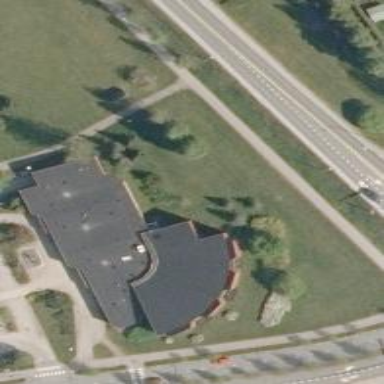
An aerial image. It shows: Building that serves as library.